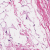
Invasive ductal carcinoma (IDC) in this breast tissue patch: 0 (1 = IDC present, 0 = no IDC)